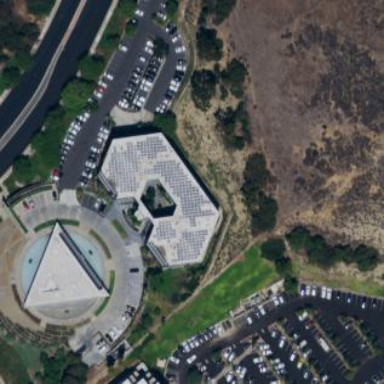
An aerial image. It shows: Office building.